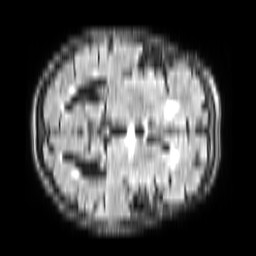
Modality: FLAIR
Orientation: axial
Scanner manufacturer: philips
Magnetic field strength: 1.5 T
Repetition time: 10 s
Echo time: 0.14 s